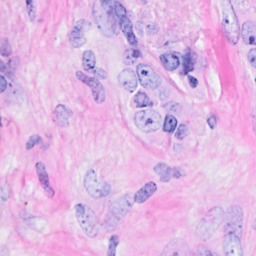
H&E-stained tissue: Breast